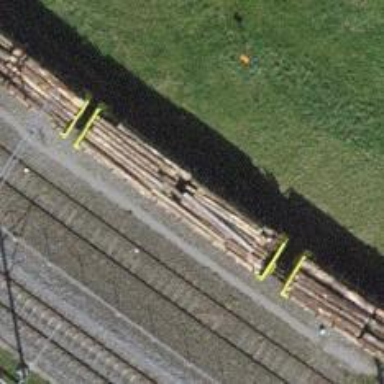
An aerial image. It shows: Rail spur with electrified contact line.